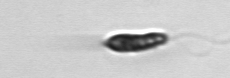
Label: Euglena